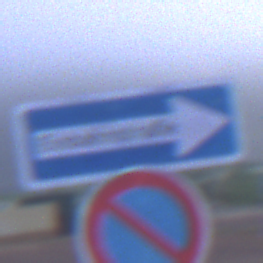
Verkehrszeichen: EinbahnstrasseRechtsweisend
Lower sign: EingeschraenktesHalteverbot
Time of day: SunriseSunset
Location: Outdoor (Urban)
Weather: Overcast
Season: NotSpecified
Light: Natural